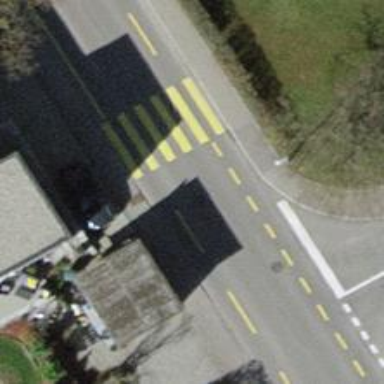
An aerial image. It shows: Uncontrolled zebra crossing on the road.